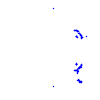
Particle: proton